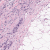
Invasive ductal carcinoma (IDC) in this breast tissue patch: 1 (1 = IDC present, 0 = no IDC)